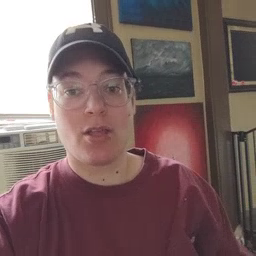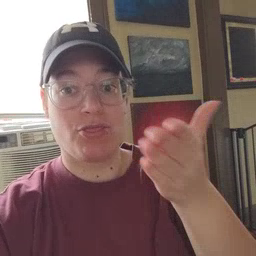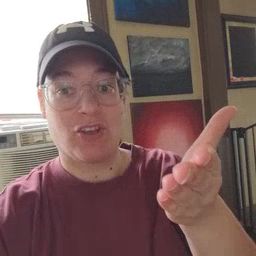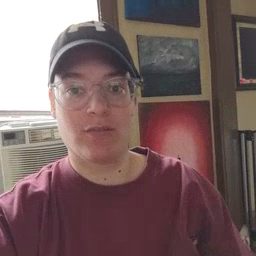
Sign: there